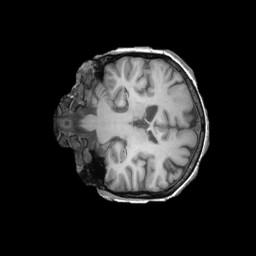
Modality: T1w
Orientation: coronal
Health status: ill
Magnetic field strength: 3 T